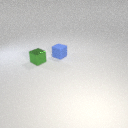
small blue rubber cube to the right of small green metal cube